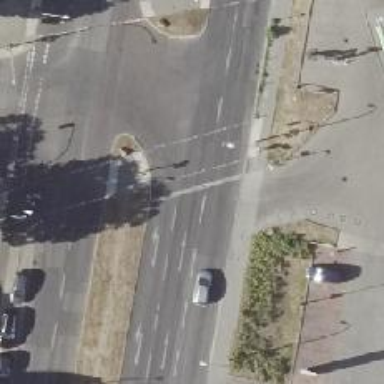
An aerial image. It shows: Road with traffic signals.